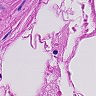
Metastatic tissue present: no